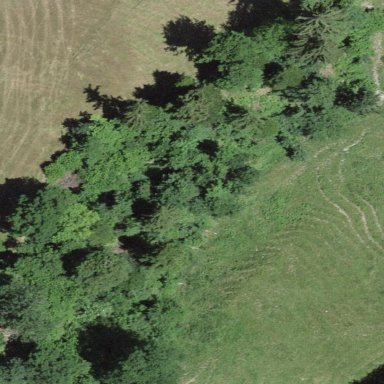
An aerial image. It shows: Forest area.